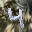
Label: 4